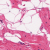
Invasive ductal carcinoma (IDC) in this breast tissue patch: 0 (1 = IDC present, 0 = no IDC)